Field crop: maize
Growth stage: 1
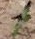
Species: atriplex